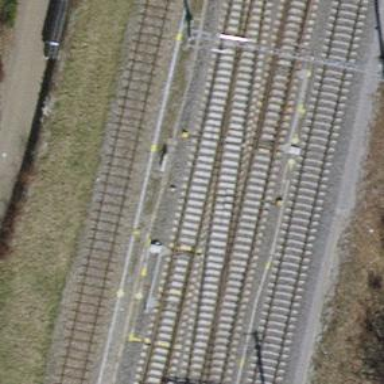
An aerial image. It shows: Single railway track with electrification through contact line.